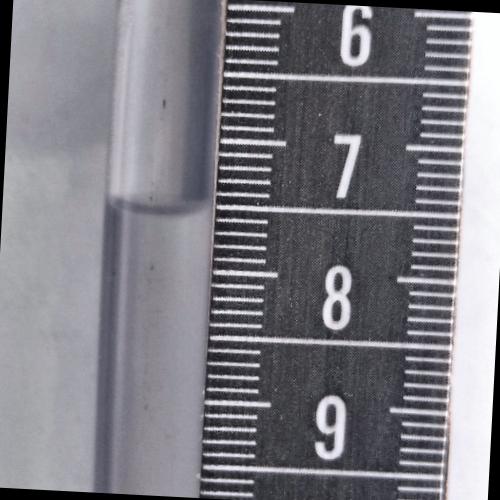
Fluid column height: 7.5 cm